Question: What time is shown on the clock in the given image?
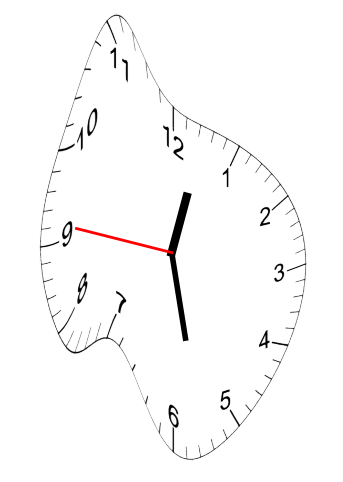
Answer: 12:27:46